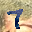
Label: 7